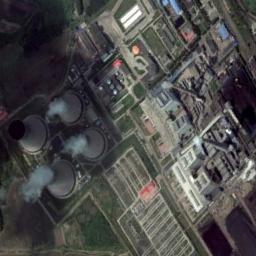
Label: thermal_power_station